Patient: sex M, age 48
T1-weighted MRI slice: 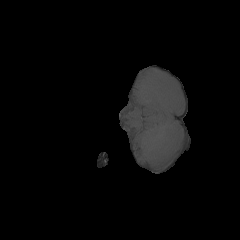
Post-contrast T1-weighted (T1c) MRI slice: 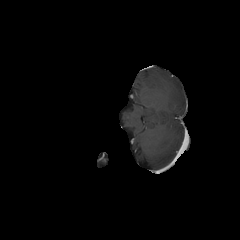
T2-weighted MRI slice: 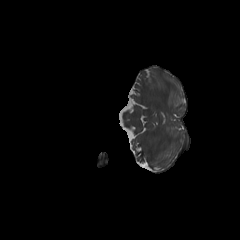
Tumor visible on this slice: no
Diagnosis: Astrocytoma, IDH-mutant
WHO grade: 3